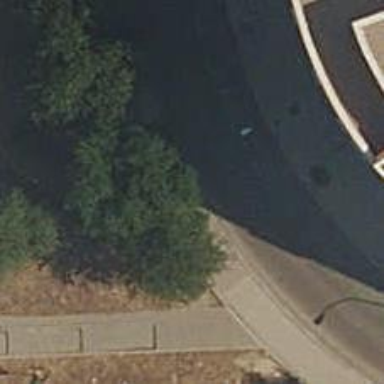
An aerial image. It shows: Sidewalk.